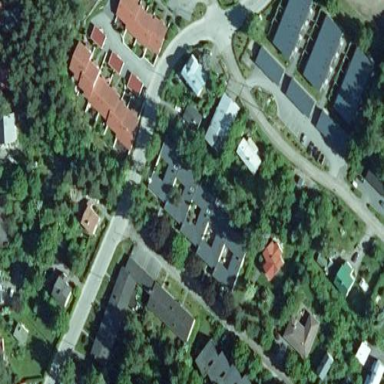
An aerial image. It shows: Residential building with flat roof.